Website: lowes
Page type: cart
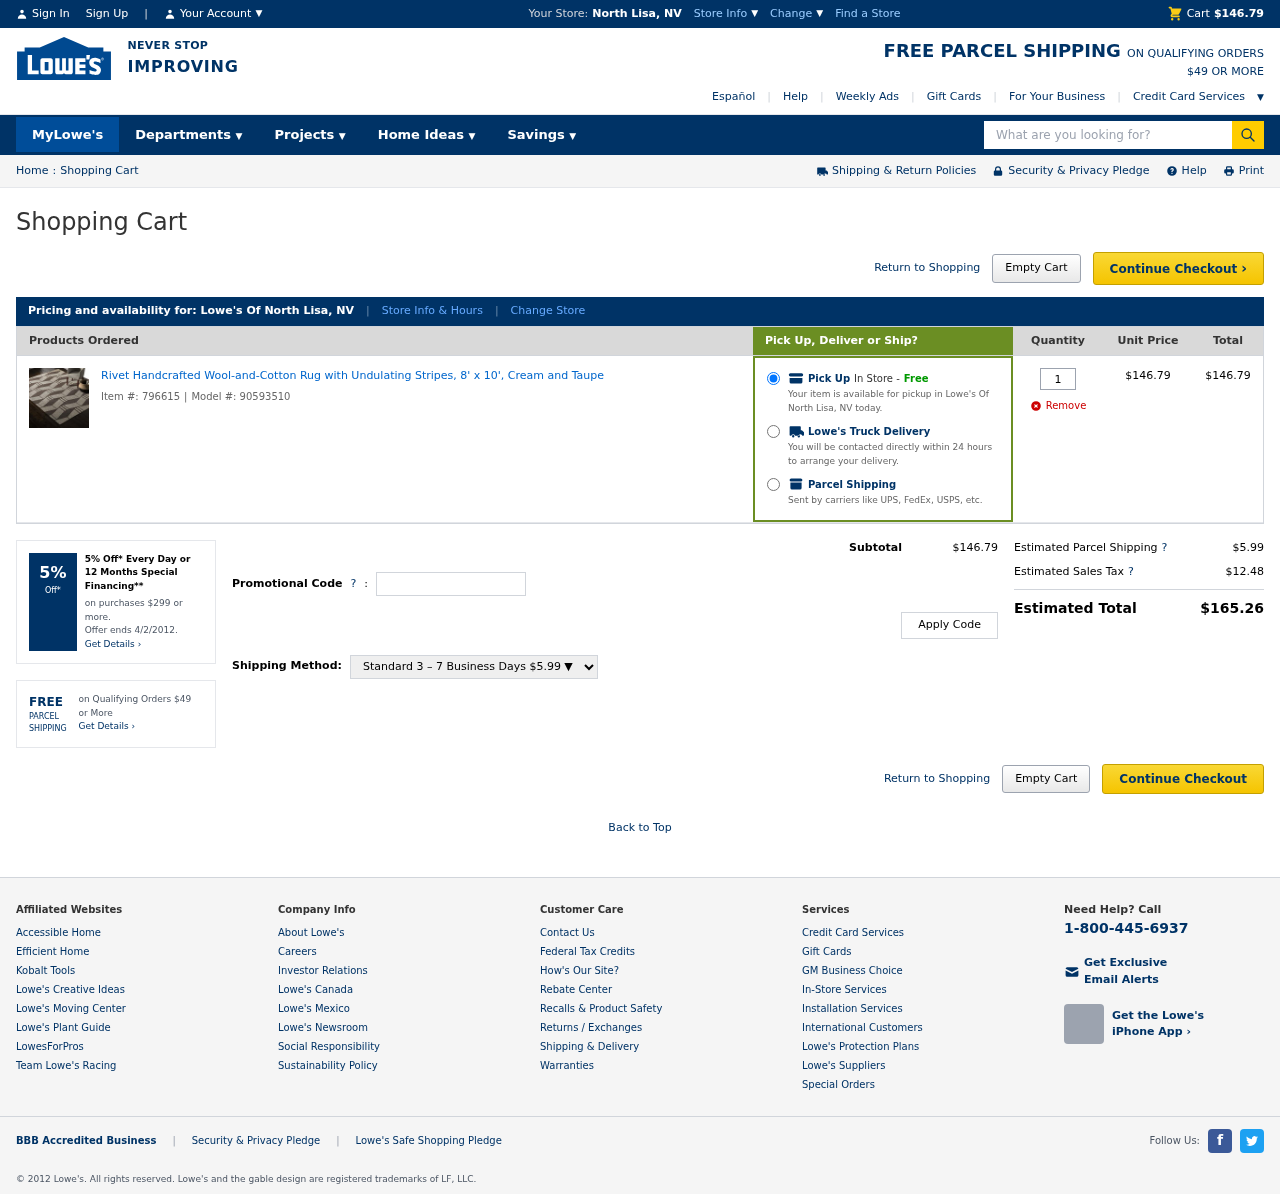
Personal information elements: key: PII_CITY_STATE
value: North Lisa, NV
Product elements: key: PRODUCT1_NAME
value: Rivet Handcrafted Wool-and-Cotton Rug with Undulating Stripes, 8' x 10', Cream and Taupe
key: PRODUCT1_PRICE
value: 146.79
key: PRODUCT1_QUANTITY
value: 1
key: PRODUCT1_ITEM_NUMBER
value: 796615
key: PRODUCT1_MODEL_NUMBER
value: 90593510
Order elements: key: ORDER_SUBTOTAL
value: $146.79
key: ORDER_ITEM_TOTAL
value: $146.79
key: ORDER_SHIPPING
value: $5.99
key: ORDER_TAX
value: $12.48
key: ORDER_TOTAL
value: $165.26
Search elements: key: HEADER_SEARCH
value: What are you looking for?